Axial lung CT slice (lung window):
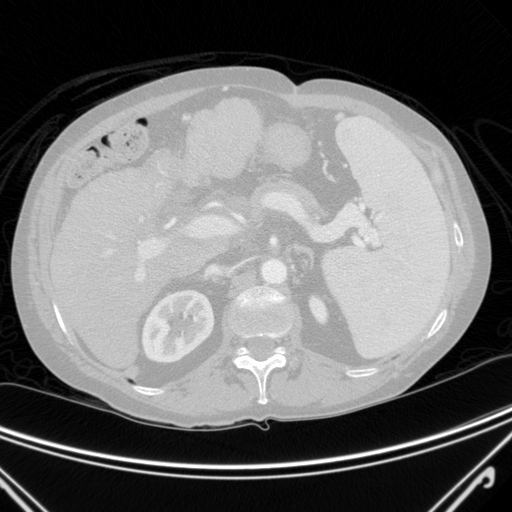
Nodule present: no